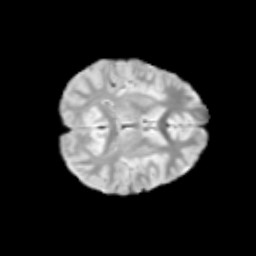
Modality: T2w
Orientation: axial
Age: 11
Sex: female
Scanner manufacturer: siemens
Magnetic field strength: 3 T
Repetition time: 3.8 s
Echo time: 0.07 s